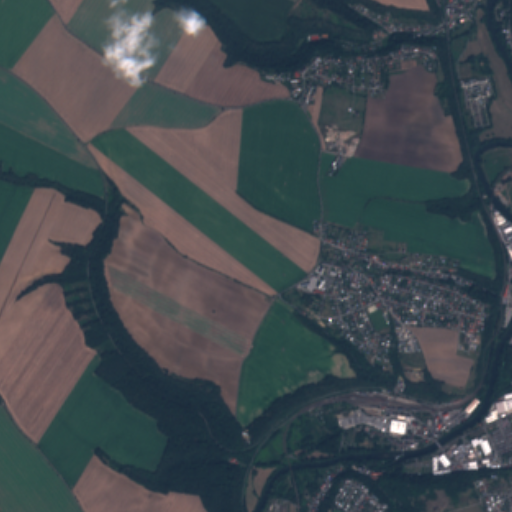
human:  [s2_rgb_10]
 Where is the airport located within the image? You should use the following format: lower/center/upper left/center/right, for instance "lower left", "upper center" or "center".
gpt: The airport is located in the lower right of the image.
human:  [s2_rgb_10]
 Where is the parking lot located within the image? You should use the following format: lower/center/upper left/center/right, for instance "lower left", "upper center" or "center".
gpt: The parking lot is located in the lower right of the image.
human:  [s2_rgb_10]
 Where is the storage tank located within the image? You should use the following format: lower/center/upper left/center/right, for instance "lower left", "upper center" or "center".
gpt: The storage tank is located in the lower right of the image.
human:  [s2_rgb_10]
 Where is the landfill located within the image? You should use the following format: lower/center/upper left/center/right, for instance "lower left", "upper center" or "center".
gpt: There is no landfill in the image.